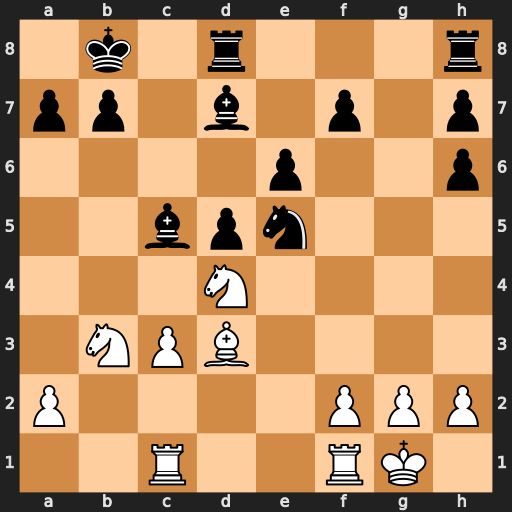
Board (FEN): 1k1r3r/pp1b1p1p/4p2p/2bpn3/3N4/1NPB4/P4PPP/2R2RK1
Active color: w
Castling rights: -
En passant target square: -
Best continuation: Nxc5 Nxd3 Nxd3